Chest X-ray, PA view. Patient: 73 years old, sex F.
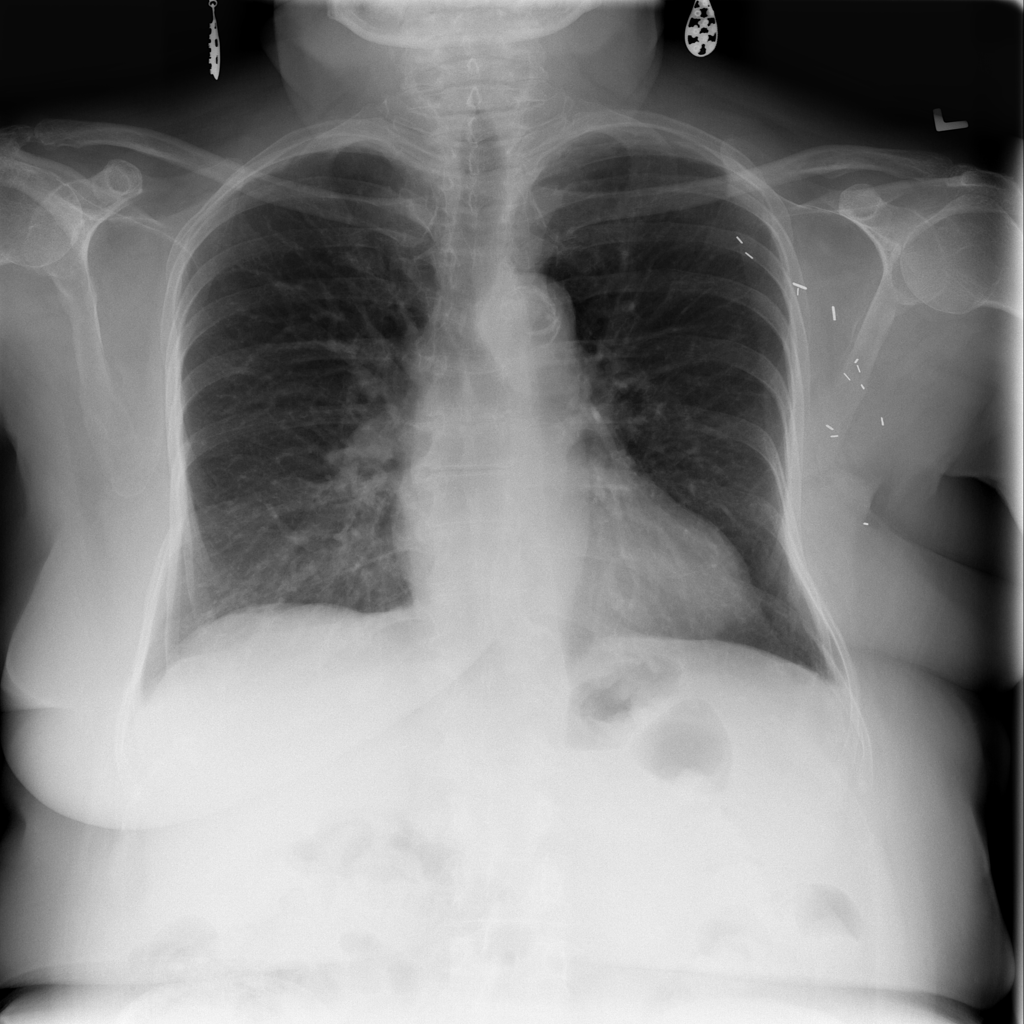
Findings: No Finding